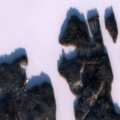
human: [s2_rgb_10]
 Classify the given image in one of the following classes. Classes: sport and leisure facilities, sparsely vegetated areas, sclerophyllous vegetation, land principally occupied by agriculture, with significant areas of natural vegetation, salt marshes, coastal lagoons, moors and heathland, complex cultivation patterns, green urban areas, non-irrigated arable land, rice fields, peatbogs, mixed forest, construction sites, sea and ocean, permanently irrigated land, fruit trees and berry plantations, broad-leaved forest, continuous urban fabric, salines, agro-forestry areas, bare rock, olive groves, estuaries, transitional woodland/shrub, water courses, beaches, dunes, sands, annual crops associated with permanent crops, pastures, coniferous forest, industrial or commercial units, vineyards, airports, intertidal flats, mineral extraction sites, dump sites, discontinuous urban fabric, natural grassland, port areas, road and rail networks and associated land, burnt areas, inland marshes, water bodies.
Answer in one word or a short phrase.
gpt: coniferous forest, mixed forest, water bodies